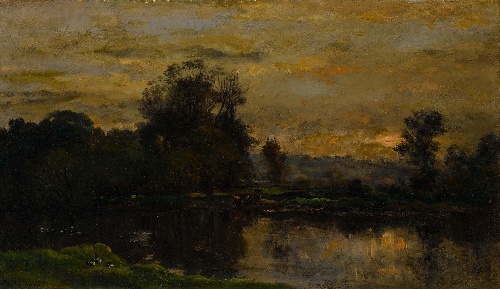
Title: Landscape with Ducks
Artist: Charles-François Daubigny
Artist bio: French, Paris 1817–1878 Paris
Date: 1872
Object type: Painting
Classification: Paintings
Medium: Oil on wood
Dimensions: 15 x 26 1/2 in. (38.1 x 67.3 cm)
Department: Robert Lehman Collection
Credit line: Robert Lehman Collection, 1975
Accession year: 1975
Repository: Metropolitan Museum of Art, New York, NY
Tags: Ducks|Landscapes